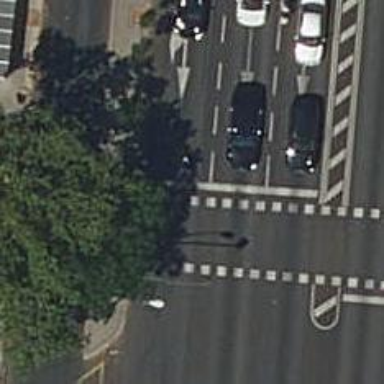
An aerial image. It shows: Crossing with traffic signals.